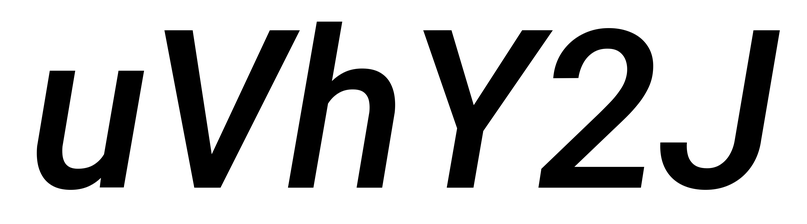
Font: Roboto-Italic_Medium_Italic